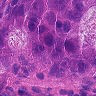
Metastatic tissue present: yes